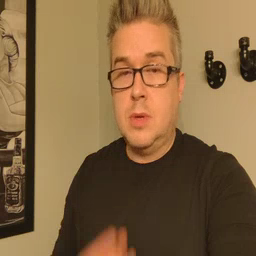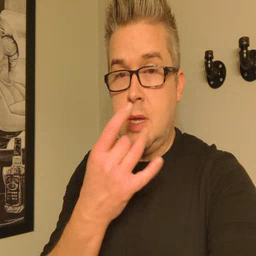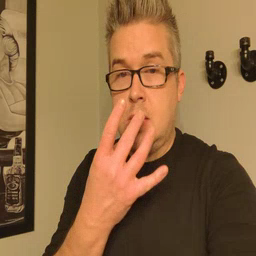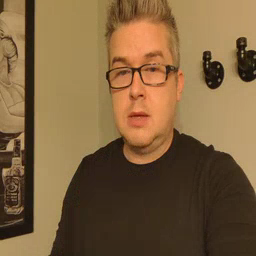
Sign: snack